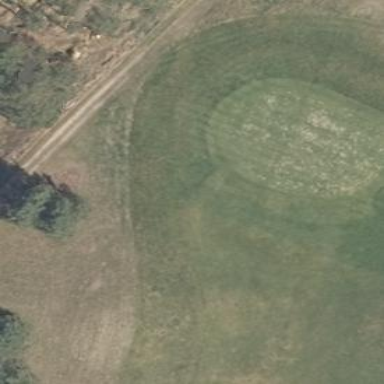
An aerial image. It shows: Golf green.